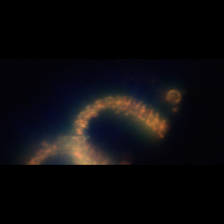
Taxon: Chaetoceros
Group: Diatoms